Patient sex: M
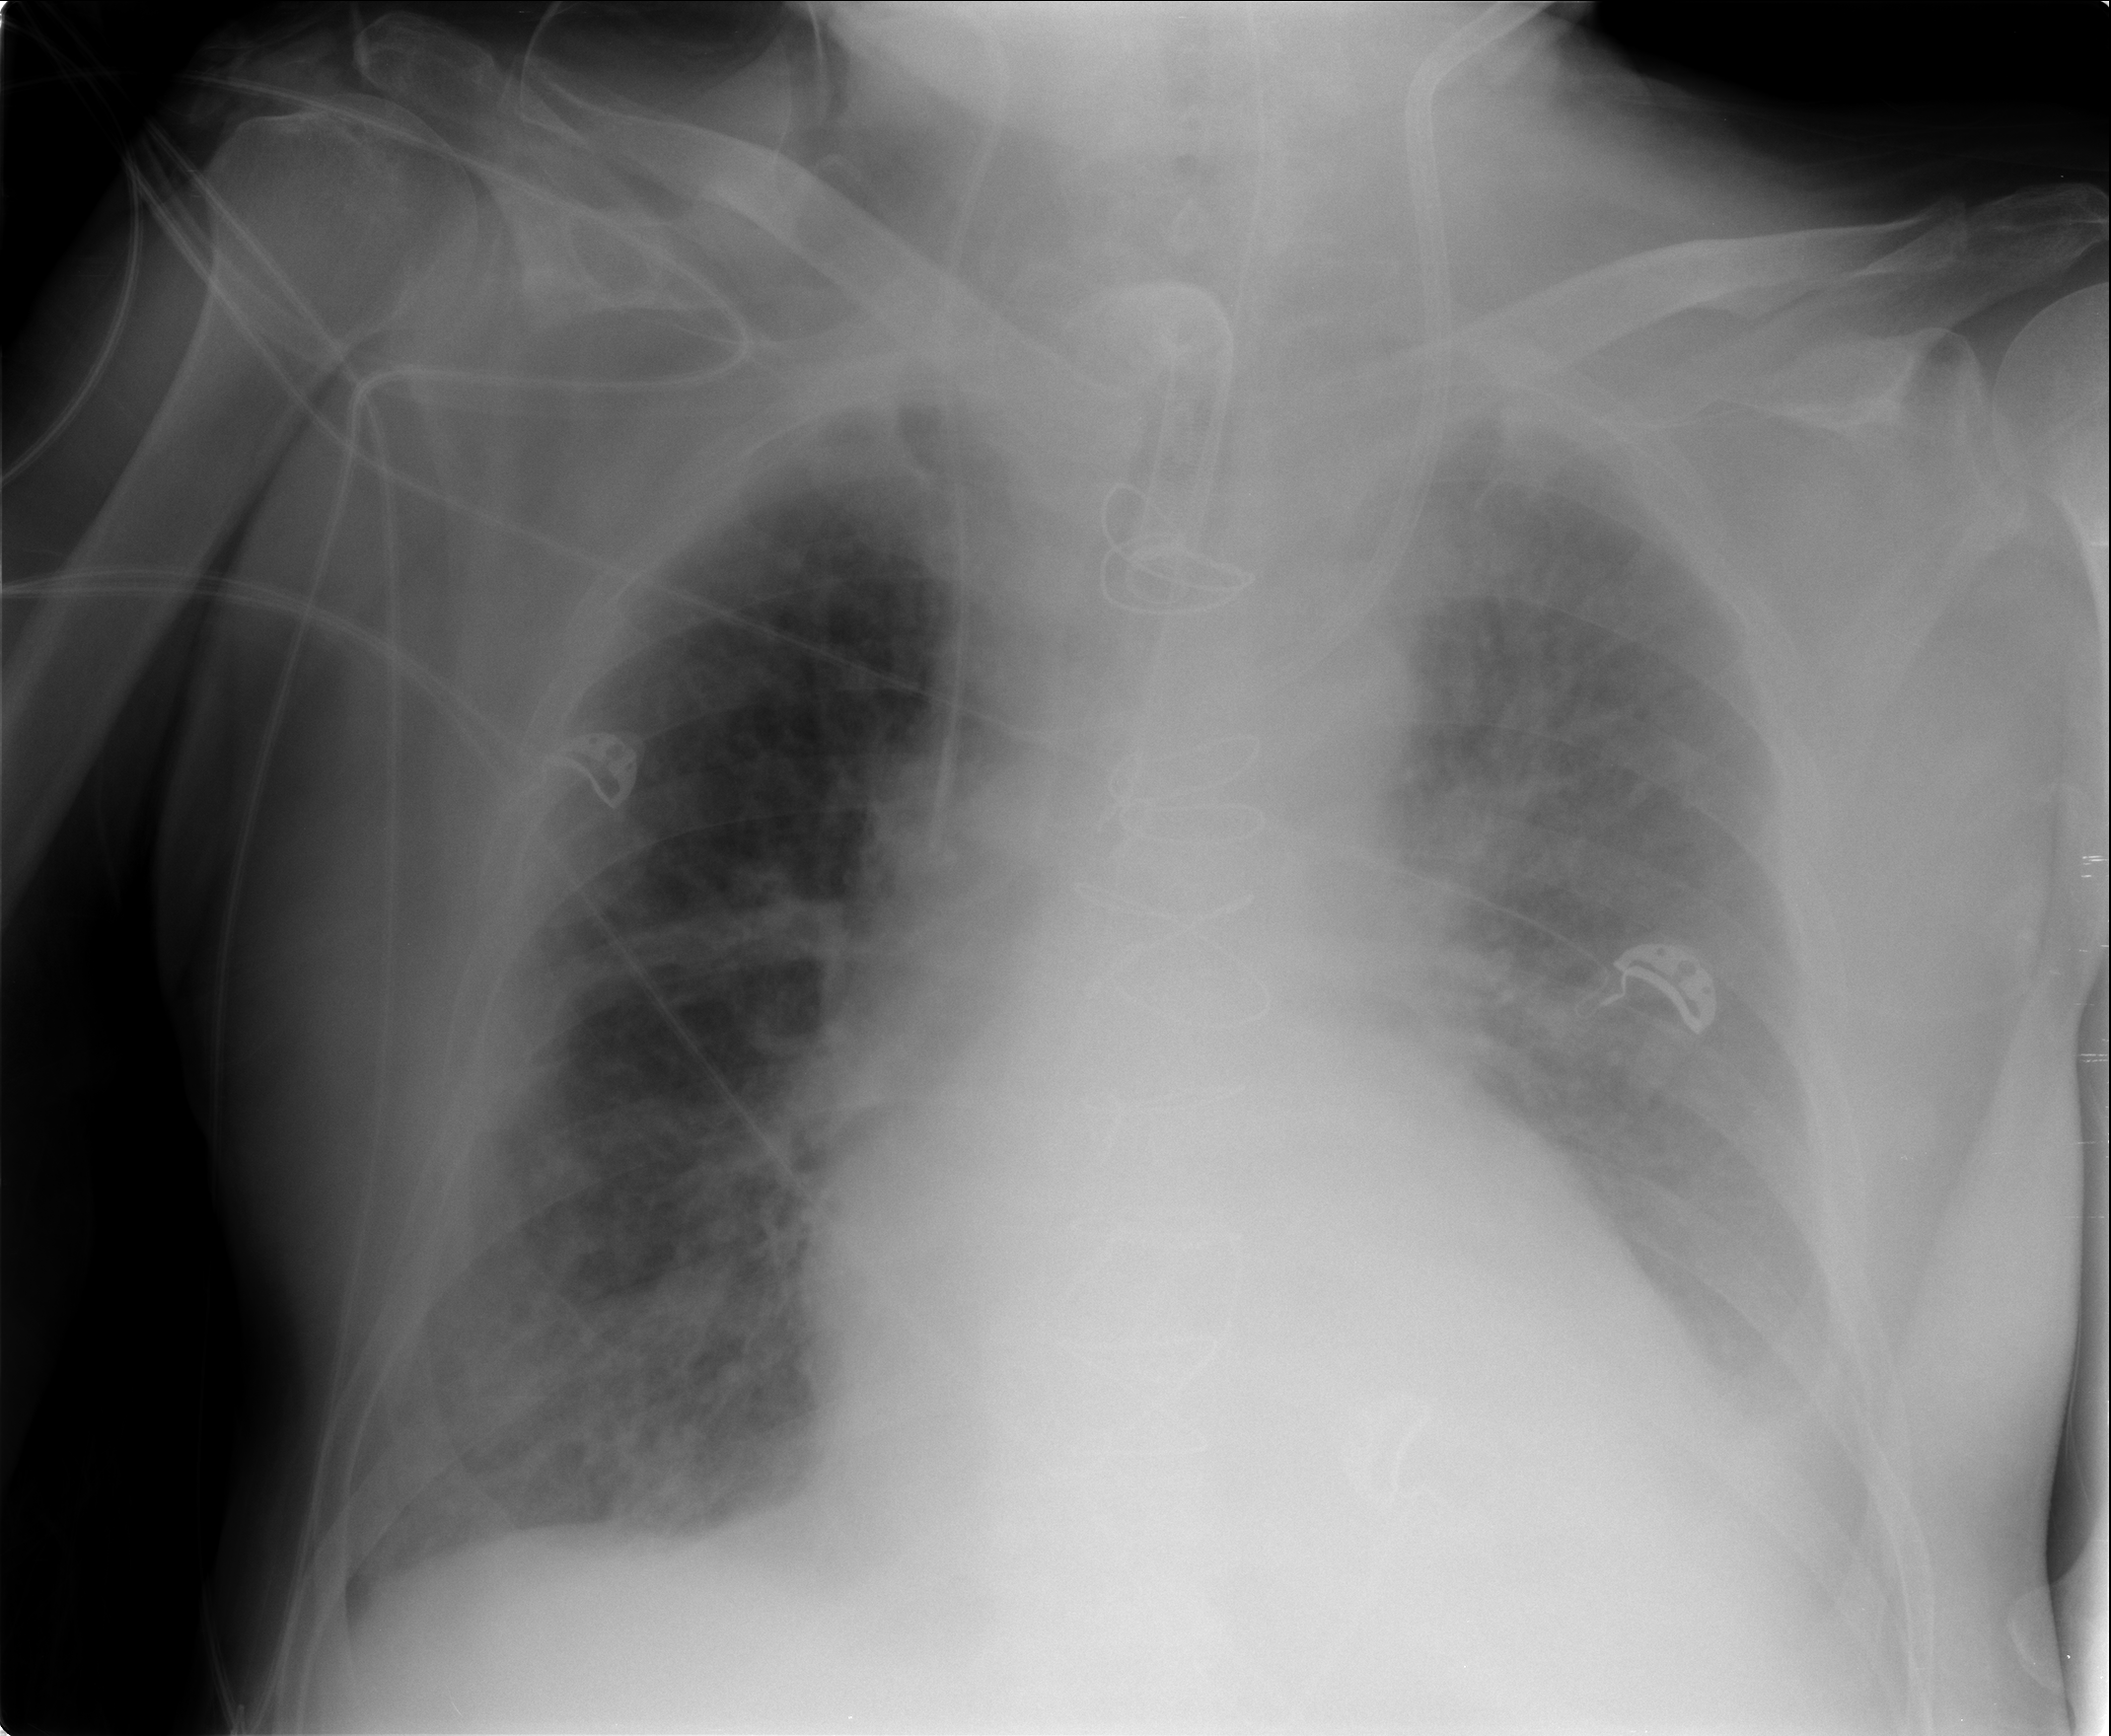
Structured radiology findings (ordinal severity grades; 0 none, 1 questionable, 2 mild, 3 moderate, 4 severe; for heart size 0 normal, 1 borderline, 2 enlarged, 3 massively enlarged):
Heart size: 1
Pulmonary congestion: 3
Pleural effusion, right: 0
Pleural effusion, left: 2
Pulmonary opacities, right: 2
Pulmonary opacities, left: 0
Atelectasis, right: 2
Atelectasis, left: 2